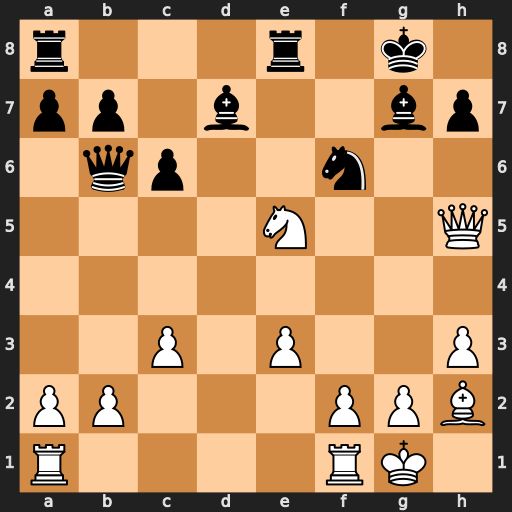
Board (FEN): r3r1k1/pp1b2bp/1qp2n2/4N2Q/8/2P1P2P/PP3PPB/R4RK1
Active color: w
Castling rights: -
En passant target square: -
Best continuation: Qf7+ Kh8 Nxd7 Nxd7 Qxd7